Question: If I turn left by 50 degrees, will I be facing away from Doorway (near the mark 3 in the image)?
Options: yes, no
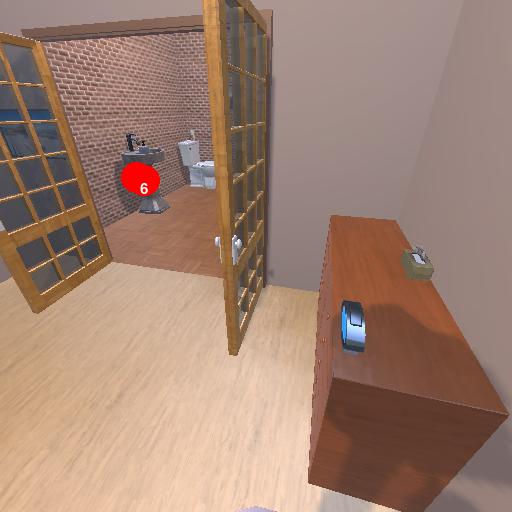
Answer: yes